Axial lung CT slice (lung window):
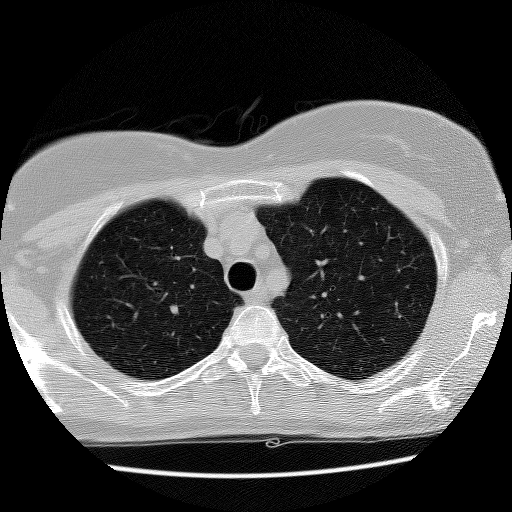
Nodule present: no